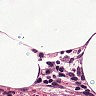
Metastatic tissue present: no